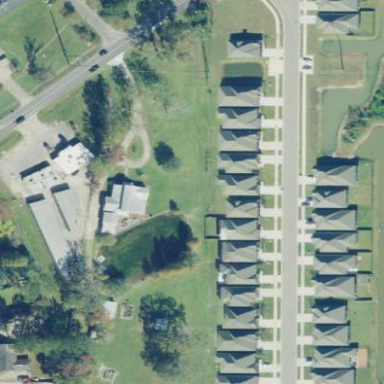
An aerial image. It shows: Residential area composed of single-family homes.